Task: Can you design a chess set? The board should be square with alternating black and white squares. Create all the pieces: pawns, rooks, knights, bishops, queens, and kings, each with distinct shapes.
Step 4500:
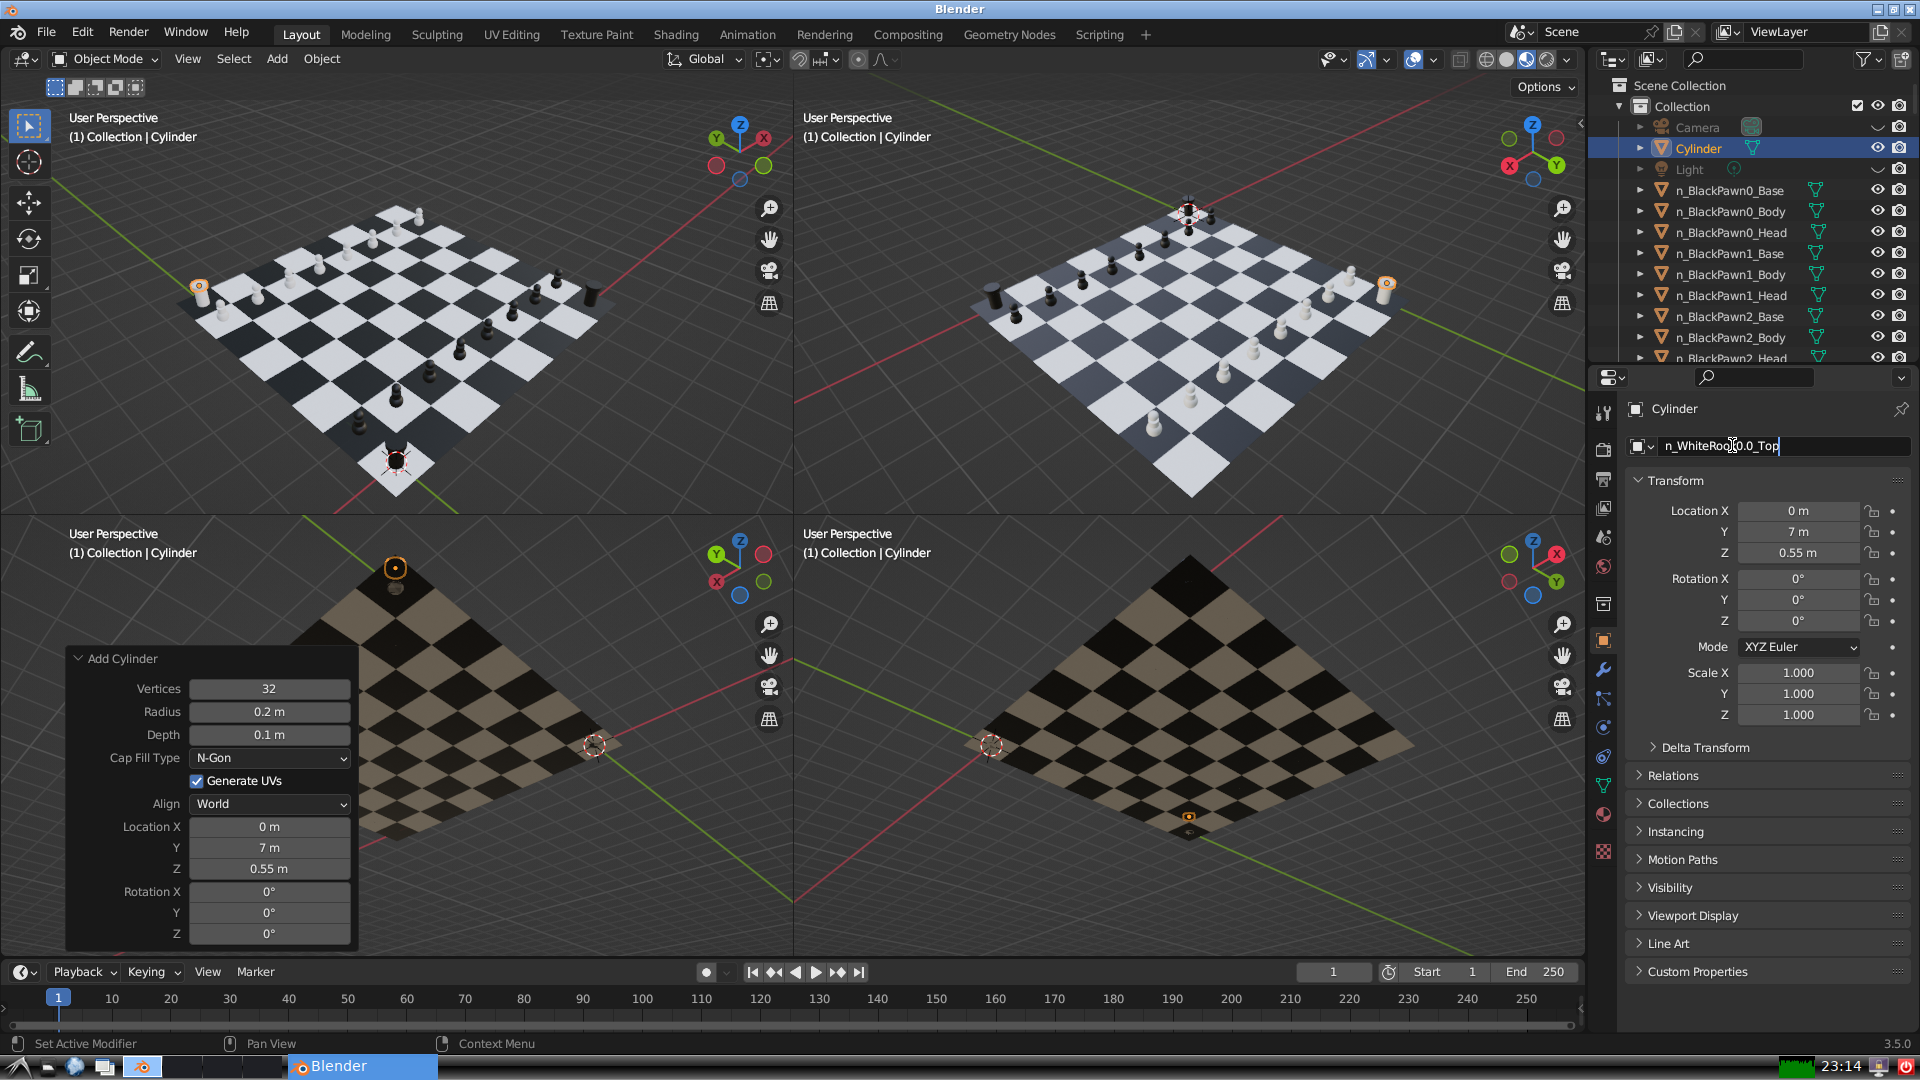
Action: {"key_press": ['Return']}